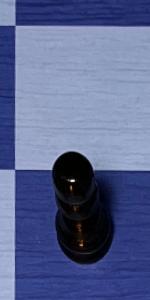
Label: Pawn_Black